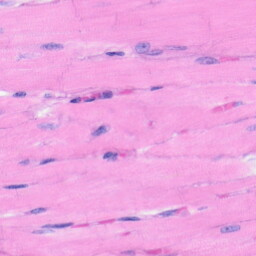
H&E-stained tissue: Heart